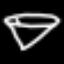
Label: diamond